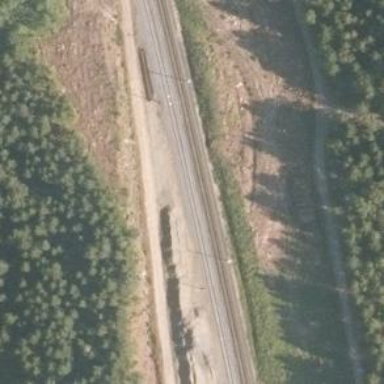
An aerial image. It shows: Railway track with continuous electrified contact line.